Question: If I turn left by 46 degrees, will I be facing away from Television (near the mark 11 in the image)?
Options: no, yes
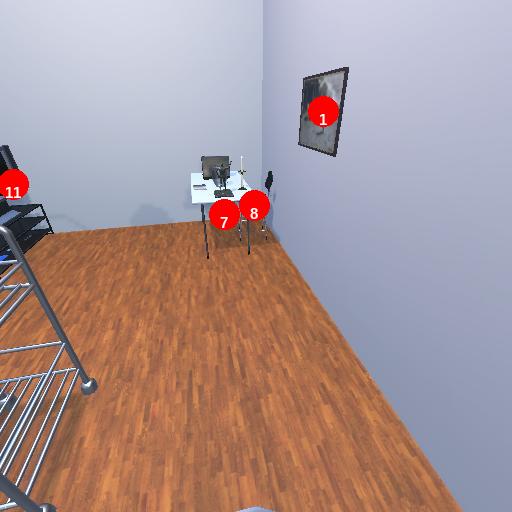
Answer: no